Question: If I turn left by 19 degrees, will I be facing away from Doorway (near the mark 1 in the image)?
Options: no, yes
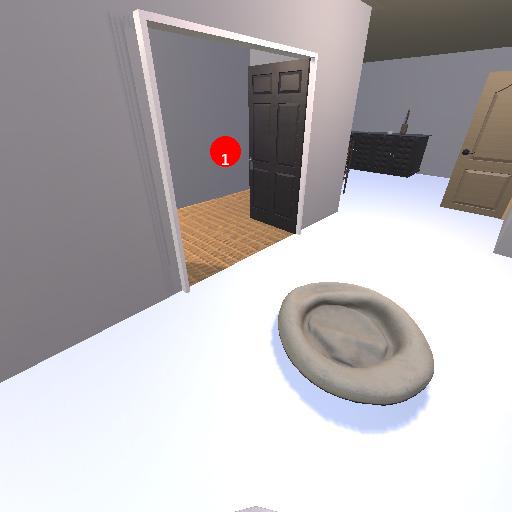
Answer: no